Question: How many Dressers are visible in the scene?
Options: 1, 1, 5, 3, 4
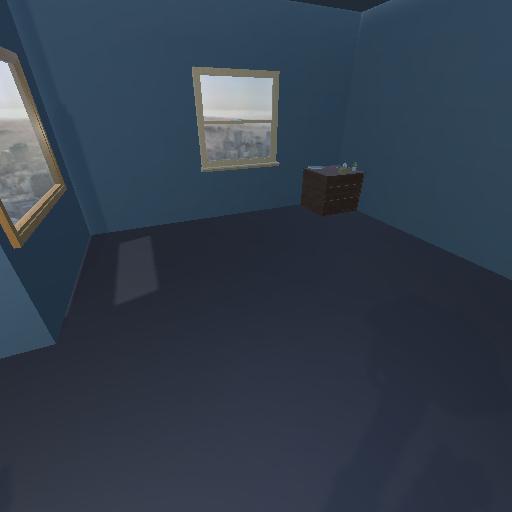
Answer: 1